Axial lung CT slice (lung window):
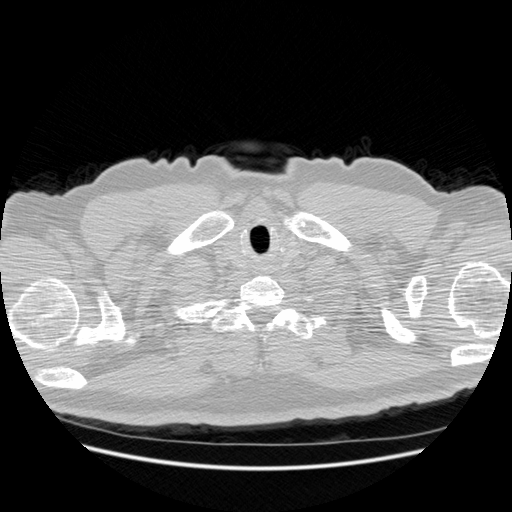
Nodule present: no